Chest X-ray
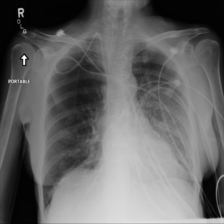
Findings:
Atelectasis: negative
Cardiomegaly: negative
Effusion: negative
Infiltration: negative
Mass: negative
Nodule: negative
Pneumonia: negative
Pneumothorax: negative
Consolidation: negative
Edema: negative
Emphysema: negative
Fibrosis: negative
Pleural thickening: negative
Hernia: negative